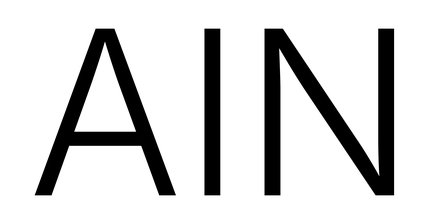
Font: Inter_Light